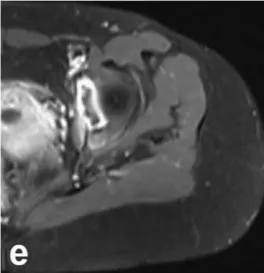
MRI of the left hip joint before treatment. (d-f) Contrast-enhanced T1-weighted images. MRI showed irregular bone destruction with cortex erosion in the left acetabulum, the abscess showed a low signal intensity on the T1-weighted image and high signal intensity on the T2-weighted image,adjacent bone and soft tissue edema. The abscess wall was strengthened and the pus was not strengthened.
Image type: radiology (mri)